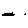
Label: line